Question: according to this image, i try to save data in NSUserDefaults but my App not have application setting in menu Setting on iPhone?
how can i make this?
thanks.

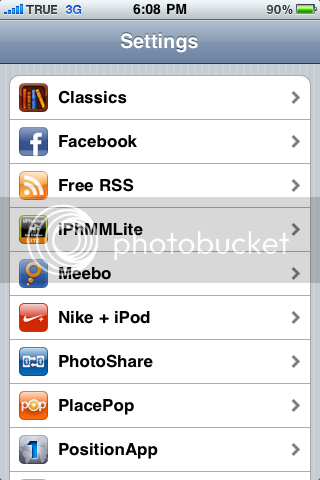
Answer: Follow the <URL> of the iPhone Application Programming Guide.